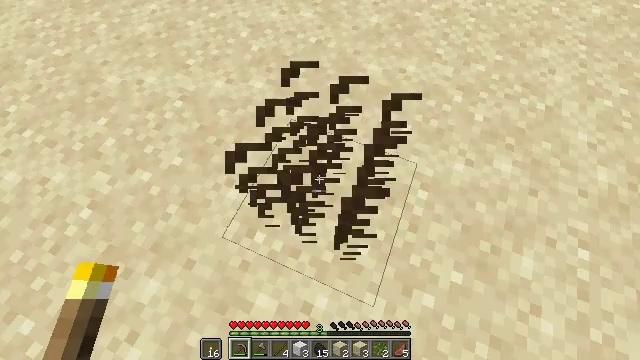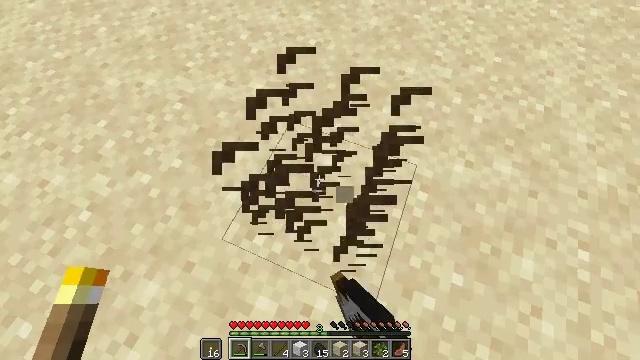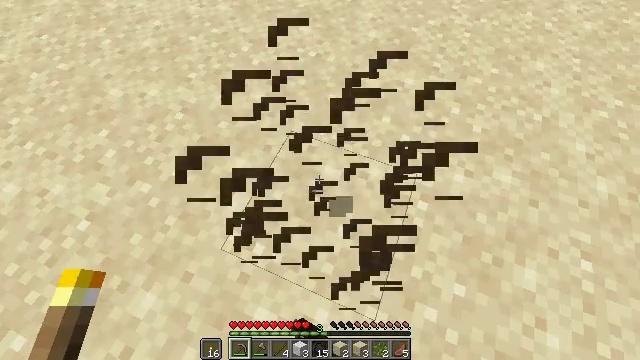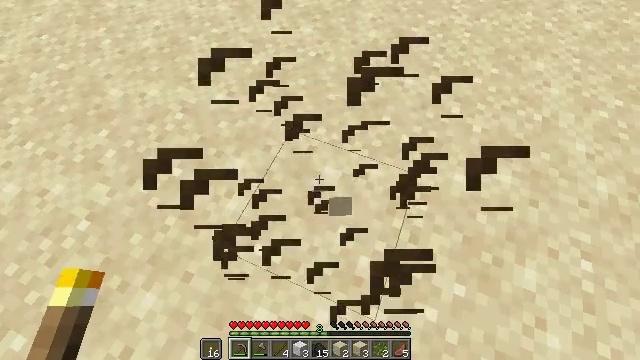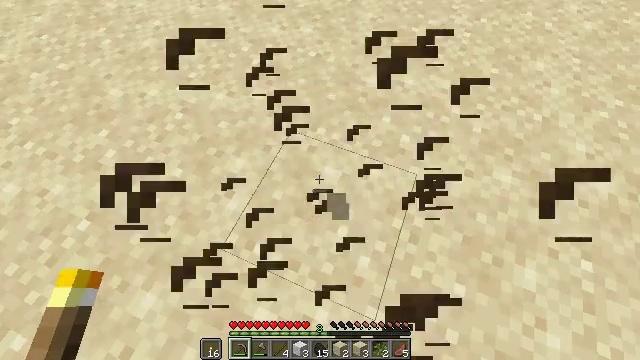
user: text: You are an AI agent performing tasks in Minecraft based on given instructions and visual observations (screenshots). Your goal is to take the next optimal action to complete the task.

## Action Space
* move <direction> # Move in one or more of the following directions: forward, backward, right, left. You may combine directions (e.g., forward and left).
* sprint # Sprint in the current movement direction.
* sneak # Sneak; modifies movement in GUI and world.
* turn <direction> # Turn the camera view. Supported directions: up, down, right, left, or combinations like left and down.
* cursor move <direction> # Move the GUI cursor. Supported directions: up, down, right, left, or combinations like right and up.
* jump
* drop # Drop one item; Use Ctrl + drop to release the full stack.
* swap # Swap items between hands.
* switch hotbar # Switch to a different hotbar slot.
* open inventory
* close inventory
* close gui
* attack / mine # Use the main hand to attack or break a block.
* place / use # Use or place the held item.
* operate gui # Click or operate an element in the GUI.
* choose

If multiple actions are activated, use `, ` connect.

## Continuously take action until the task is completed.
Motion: motion action
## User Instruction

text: Harvest the dead bush.
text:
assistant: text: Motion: attack / mine
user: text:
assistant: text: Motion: turn up, attack / mine
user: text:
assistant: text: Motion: no_op
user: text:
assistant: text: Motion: no_op
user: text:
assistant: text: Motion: no_op